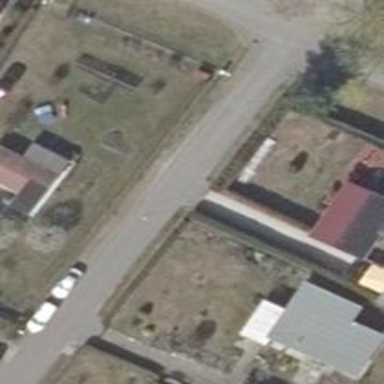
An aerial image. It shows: Residential road with asphalt surface.